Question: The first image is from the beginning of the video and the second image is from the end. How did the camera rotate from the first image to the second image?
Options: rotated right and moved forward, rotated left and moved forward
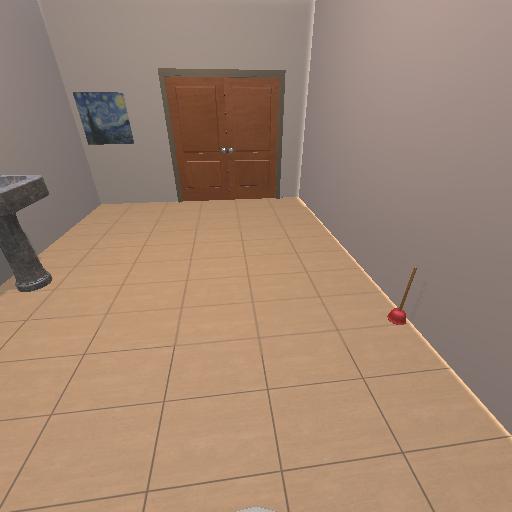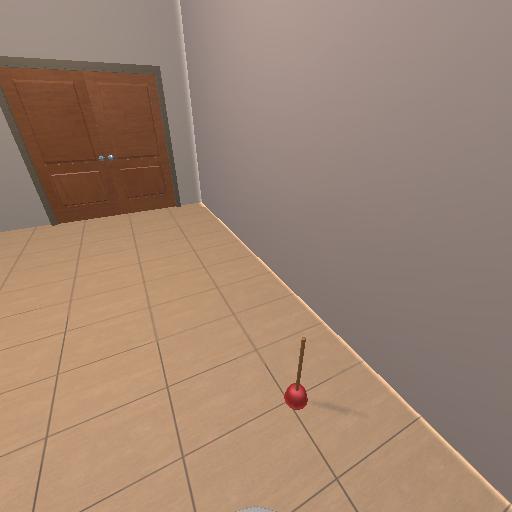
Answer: rotated right and moved forward